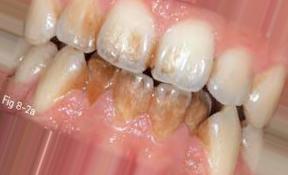
Condition: Tooth Discoloration